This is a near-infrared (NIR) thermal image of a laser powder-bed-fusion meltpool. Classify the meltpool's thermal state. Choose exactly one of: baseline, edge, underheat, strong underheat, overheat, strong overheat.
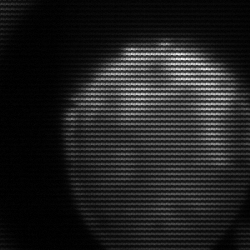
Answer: edge